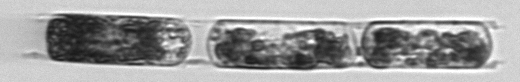
Label: Hemiaulus